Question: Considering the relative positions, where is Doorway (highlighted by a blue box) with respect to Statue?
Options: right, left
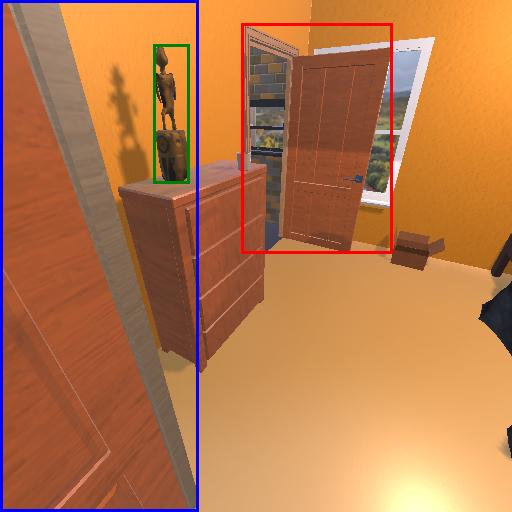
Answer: right